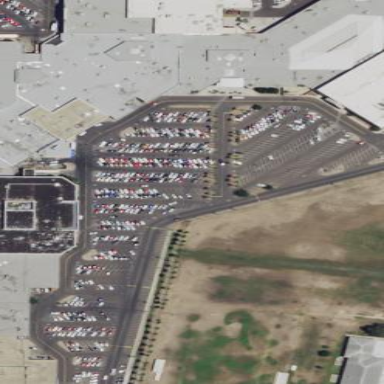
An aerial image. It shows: Mall building.